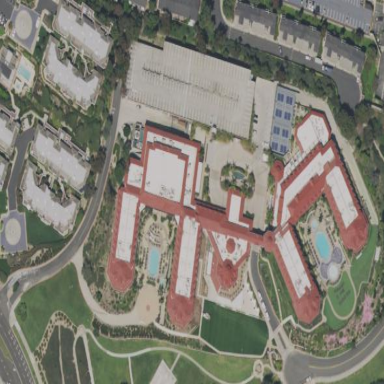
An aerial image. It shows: Hotel building.